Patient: sex M, age 68
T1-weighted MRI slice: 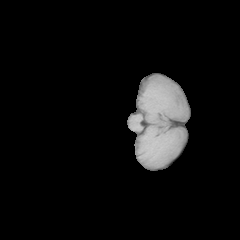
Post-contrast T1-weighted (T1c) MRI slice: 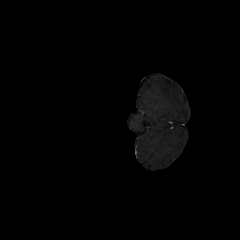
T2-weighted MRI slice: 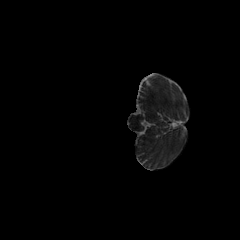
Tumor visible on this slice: no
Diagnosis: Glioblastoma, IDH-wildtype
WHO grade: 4